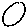
Label: circle